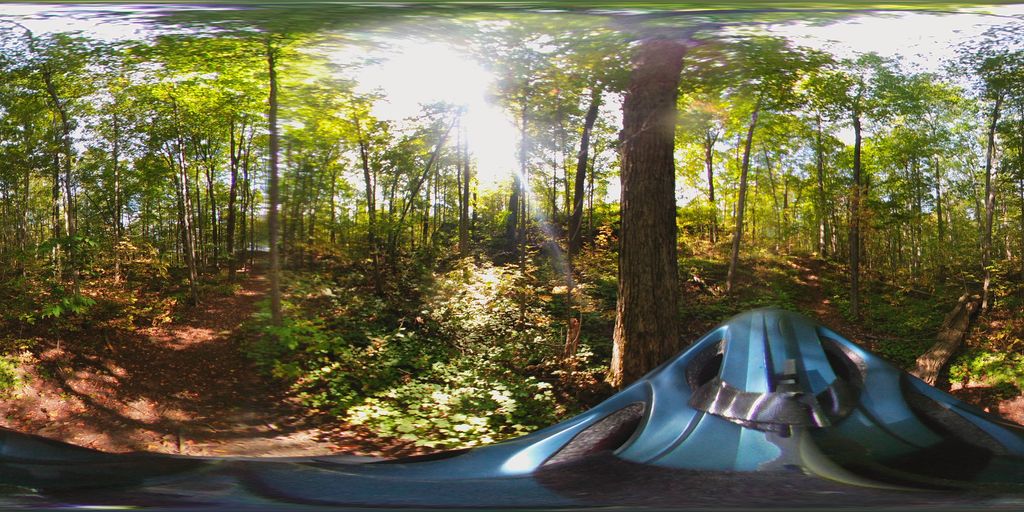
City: ottawa-gatineau